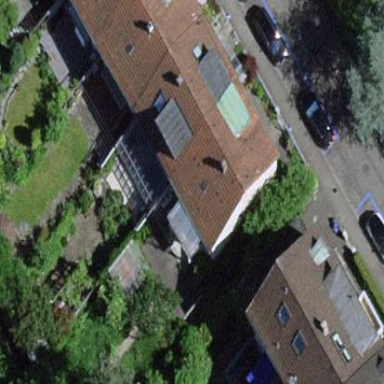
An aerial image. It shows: Terrace building.